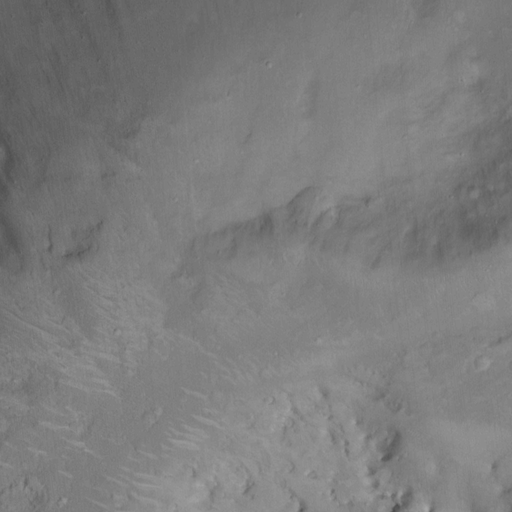
Classes present: Background, Cone